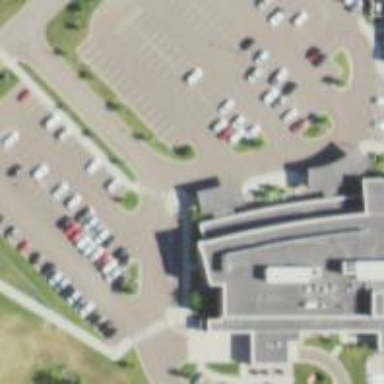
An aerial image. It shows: Hospital providing healthcare services.